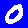
Digit: 0